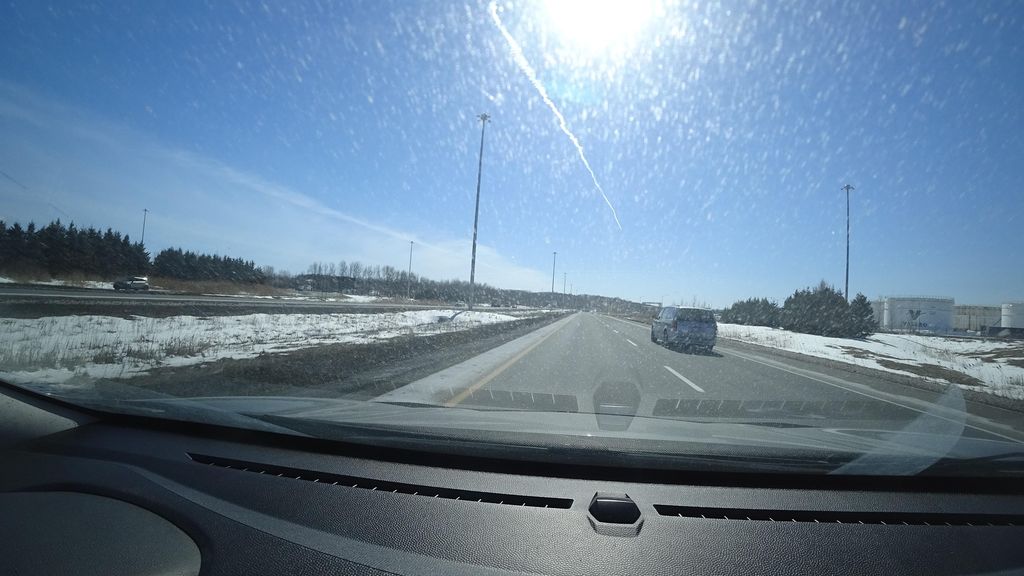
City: quebec_city